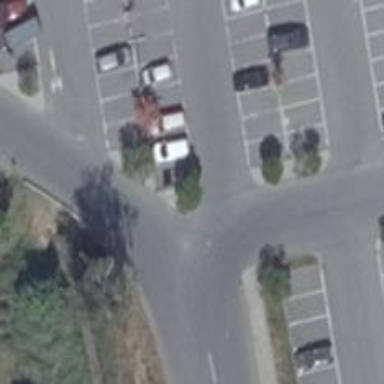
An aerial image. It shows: Parking aisle designated as service road.